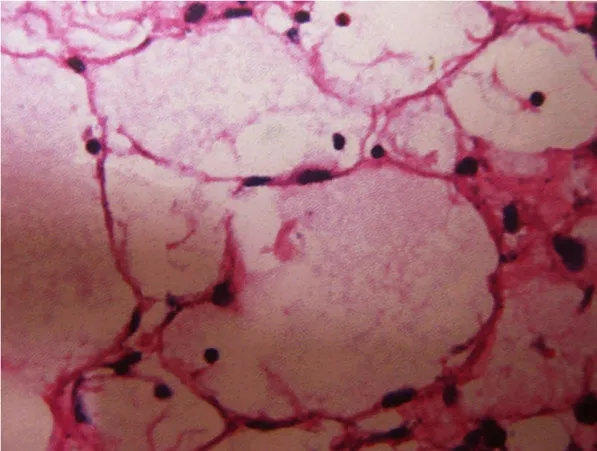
Microscopically, the lesion is composed of anastomosing lymphatic spaces lined by attenuated endothelial-like cells with mature differentiation and containing homogeneous pink fluid.
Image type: pathology (h&e)